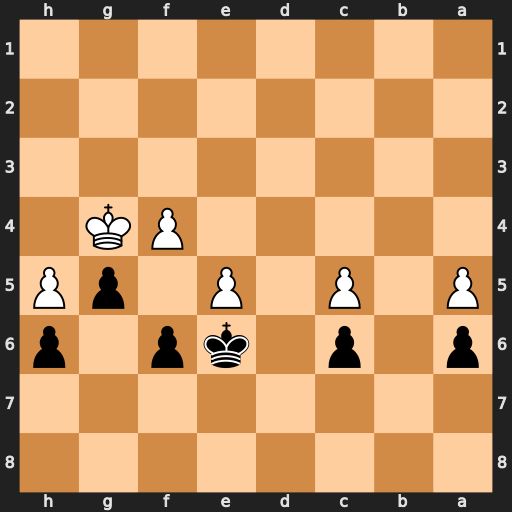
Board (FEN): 8/8/p1p1kp1p/P1P1P1pP/5PK1/8/8/8
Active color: b
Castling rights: -
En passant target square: -
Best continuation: f5+ Kf3 g4+ Ke3 Kd5 e6 Kxe6